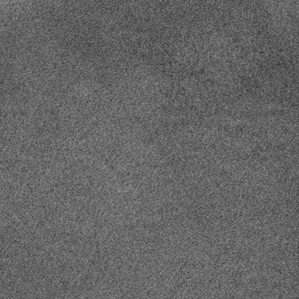
Label: frost